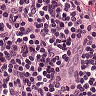
Metastatic tissue present: no